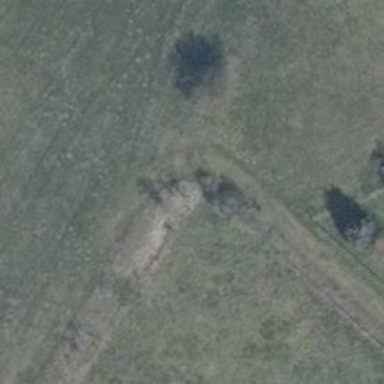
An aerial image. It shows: Grassy track with grade5 tracktype.